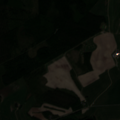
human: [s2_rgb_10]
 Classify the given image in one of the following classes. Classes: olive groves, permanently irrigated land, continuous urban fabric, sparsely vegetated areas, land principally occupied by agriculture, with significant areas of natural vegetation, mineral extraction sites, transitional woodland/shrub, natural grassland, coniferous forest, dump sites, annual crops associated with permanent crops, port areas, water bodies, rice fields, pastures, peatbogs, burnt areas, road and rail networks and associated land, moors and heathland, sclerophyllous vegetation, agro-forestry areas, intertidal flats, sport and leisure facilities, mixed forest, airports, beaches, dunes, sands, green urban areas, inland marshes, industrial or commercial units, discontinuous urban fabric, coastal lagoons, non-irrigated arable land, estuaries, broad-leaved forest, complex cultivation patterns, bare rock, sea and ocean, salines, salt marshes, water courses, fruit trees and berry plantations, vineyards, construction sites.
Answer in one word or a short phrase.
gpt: non-irrigated arable land, mixed forest, transitional woodland/shrub